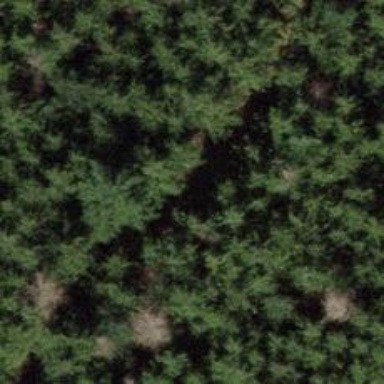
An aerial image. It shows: Forest area.